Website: crate-barrel
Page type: newsletter-management
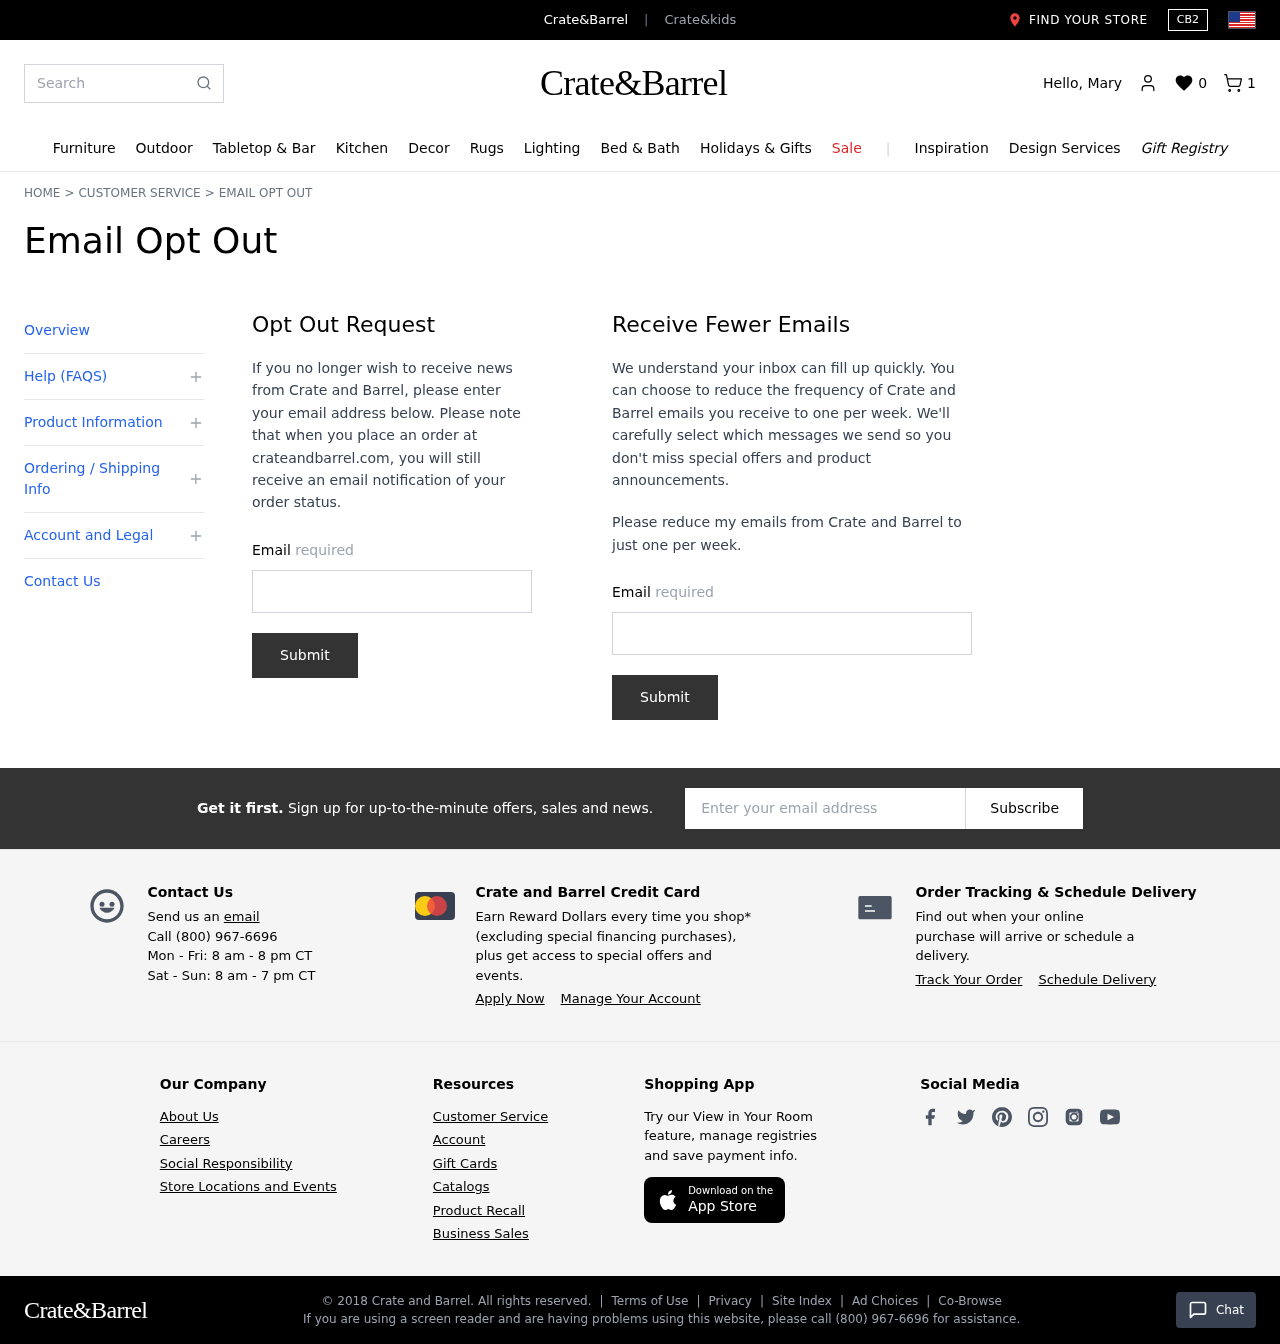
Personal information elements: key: PII_EMAIL
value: marypeterson@yahoo.com
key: PII_EMAIL2
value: marypeterson@yahoo.com
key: PII_EMAIL3
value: marypeterson@yahoo.com
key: PII_FIRSTNAME
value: Mary
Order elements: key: ORDER_NUM_ITEMS
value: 1
Search elements: key: HEADER_SEARCH
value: Search
Other elements: key: WISHLIST_COUNT
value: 0